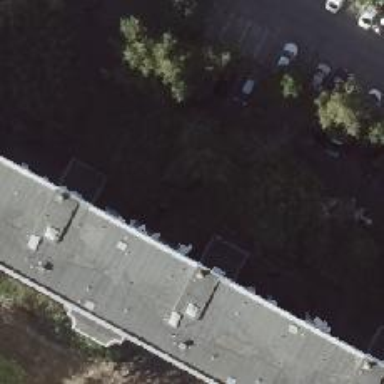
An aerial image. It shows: Sidewalk.